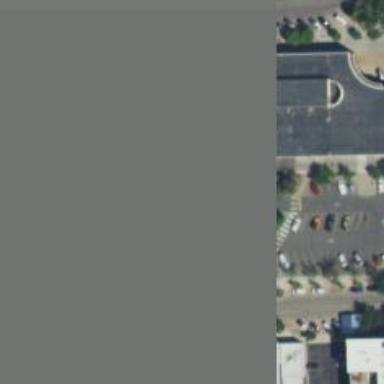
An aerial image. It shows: Parking space.